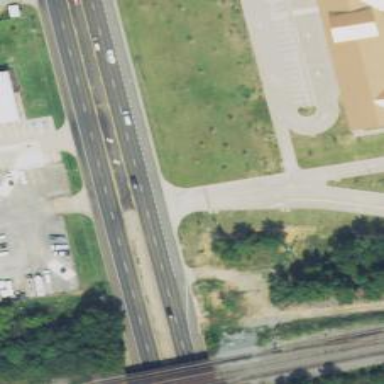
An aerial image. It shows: Primary road with asphalt surface.